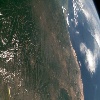
Label: land